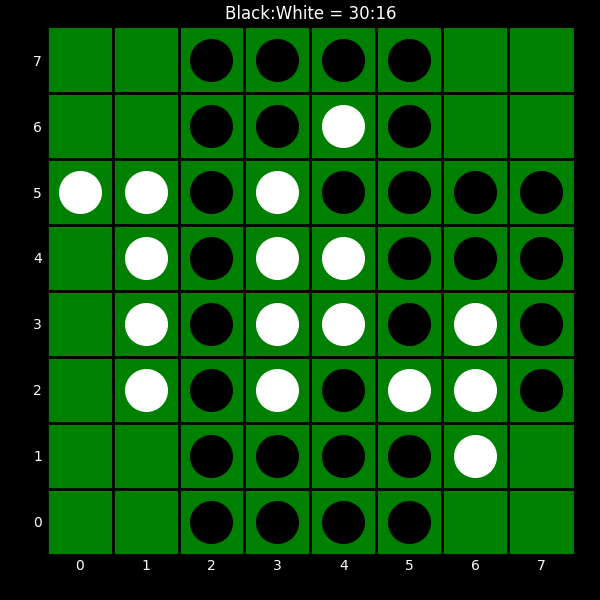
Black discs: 30
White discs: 16